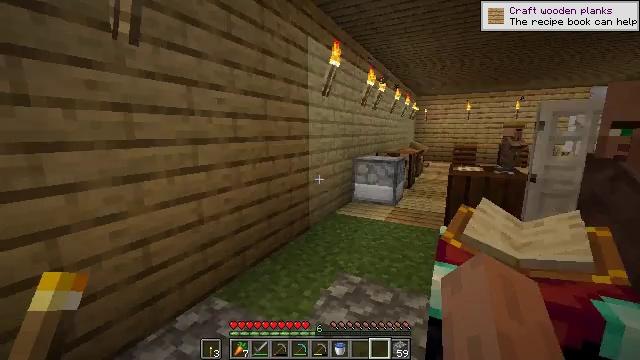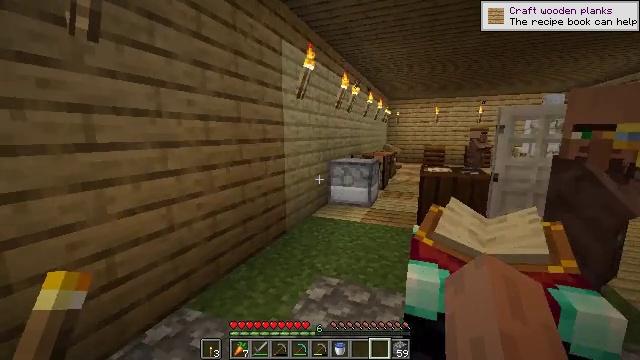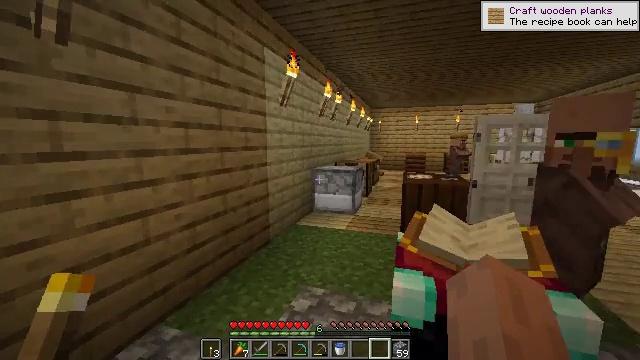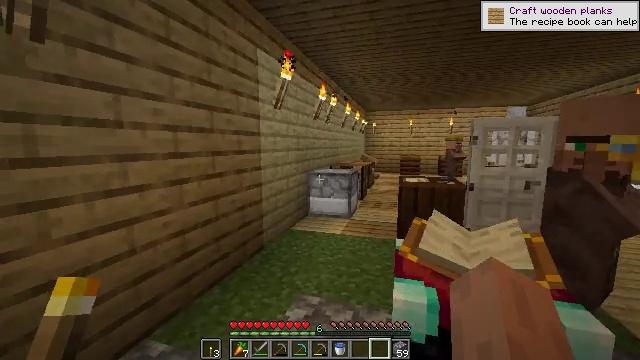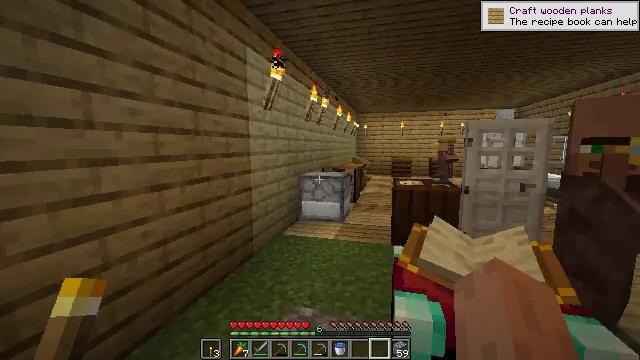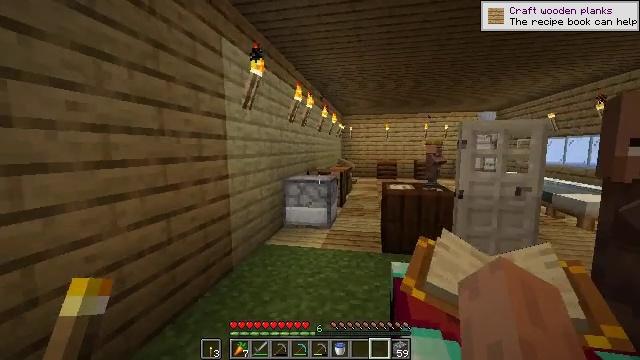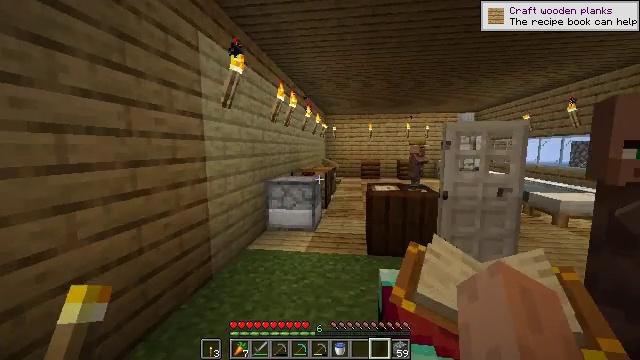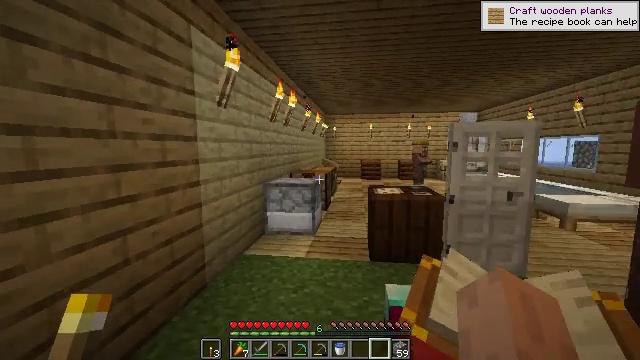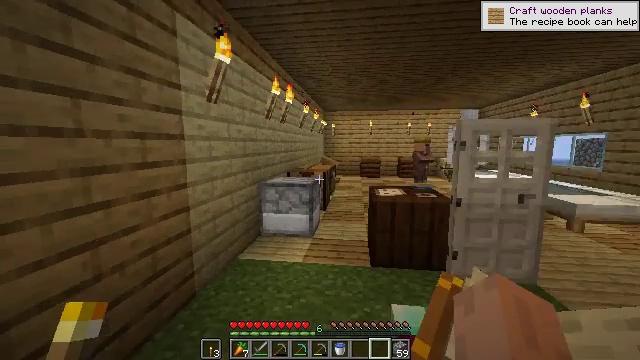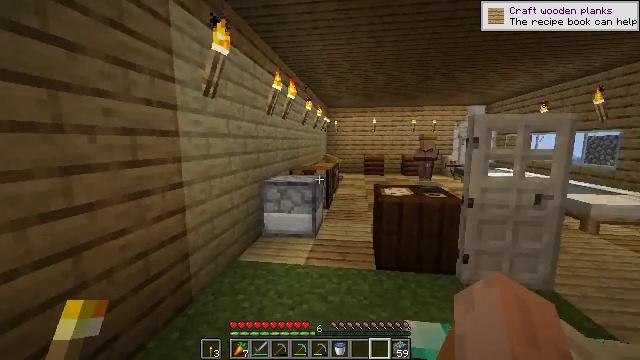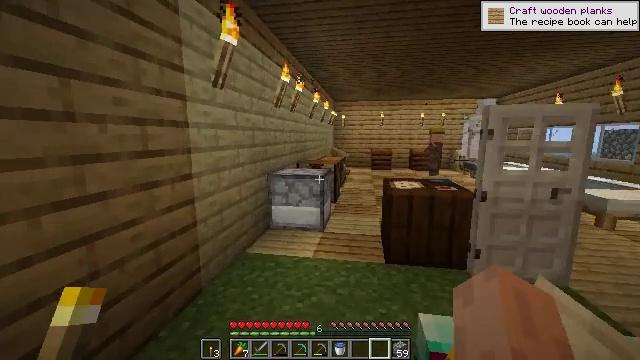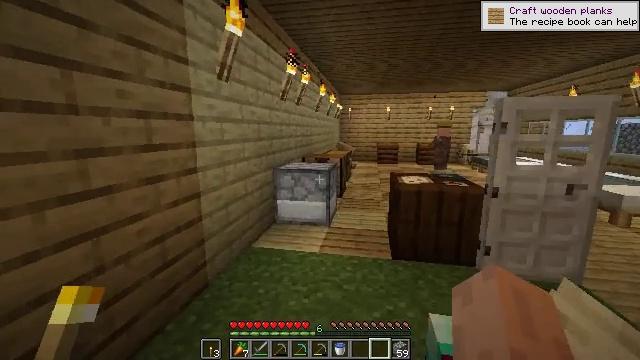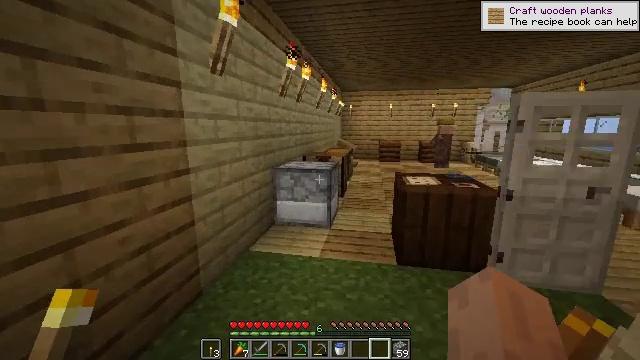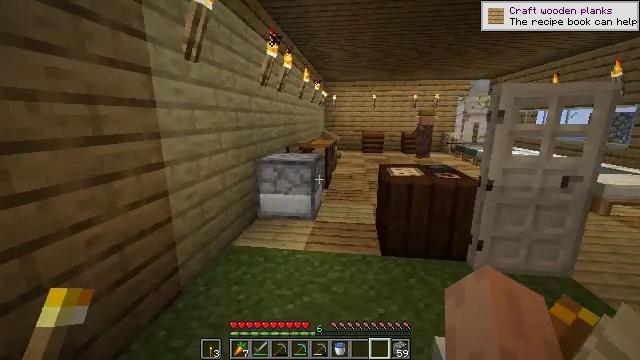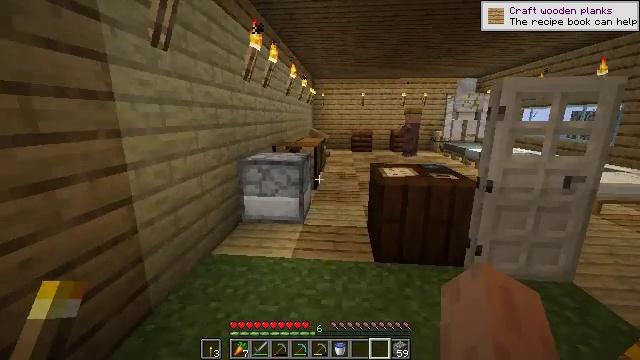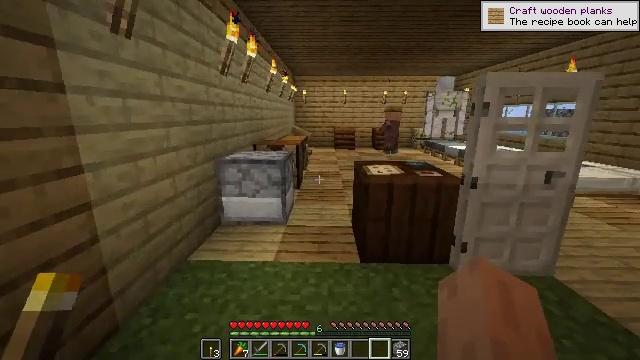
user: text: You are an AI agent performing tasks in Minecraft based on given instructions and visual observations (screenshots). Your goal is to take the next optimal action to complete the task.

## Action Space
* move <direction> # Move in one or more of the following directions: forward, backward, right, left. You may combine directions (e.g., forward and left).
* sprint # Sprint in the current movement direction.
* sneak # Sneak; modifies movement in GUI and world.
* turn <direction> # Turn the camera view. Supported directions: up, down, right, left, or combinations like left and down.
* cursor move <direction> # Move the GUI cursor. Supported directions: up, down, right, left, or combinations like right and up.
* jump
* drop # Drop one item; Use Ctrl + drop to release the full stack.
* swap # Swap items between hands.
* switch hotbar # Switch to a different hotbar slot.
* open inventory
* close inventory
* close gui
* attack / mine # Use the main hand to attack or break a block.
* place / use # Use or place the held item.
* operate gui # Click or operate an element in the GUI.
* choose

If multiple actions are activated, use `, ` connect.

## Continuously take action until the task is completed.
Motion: motion action
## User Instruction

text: Create a diamond sword using the crafting table.
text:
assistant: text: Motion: turn right
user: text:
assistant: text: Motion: move forward, turn right and up
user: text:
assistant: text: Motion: move forward, turn right
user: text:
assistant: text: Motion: move forward, turn right
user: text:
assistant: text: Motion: move forward, turn right
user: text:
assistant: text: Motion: move forward, turn right
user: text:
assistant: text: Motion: move forward
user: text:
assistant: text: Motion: move forward
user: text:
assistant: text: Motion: move forward
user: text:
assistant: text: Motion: move forward, turn left and down
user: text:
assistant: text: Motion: move forward, turn left and down
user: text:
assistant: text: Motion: move forward
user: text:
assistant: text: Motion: move forward, turn right and down
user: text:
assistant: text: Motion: move forward, turn right
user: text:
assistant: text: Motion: move forward, turn right
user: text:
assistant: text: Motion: move forward, turn right
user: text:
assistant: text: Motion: move forward
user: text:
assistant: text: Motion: move forward
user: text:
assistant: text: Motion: move forward
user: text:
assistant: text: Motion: move forward
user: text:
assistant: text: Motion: move forward
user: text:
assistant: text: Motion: move forward
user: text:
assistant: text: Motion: move forward
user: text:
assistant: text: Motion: move forward
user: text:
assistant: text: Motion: move forward, turn left
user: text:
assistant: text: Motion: move forward, turn left
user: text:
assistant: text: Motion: move forward
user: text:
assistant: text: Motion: move forward, turn left
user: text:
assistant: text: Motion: move forward
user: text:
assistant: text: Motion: move forward